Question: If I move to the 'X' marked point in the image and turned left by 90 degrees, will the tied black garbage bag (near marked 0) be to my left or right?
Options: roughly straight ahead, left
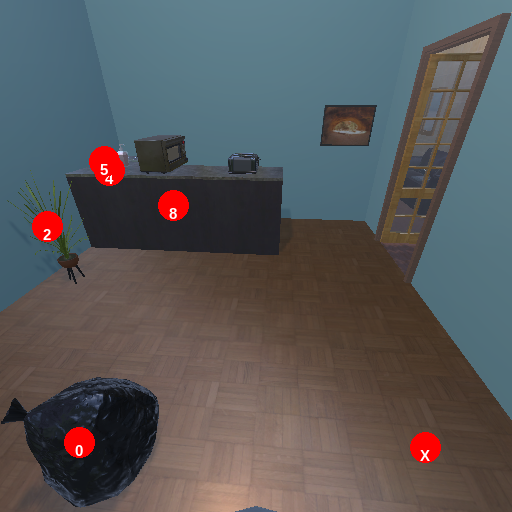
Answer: roughly straight ahead